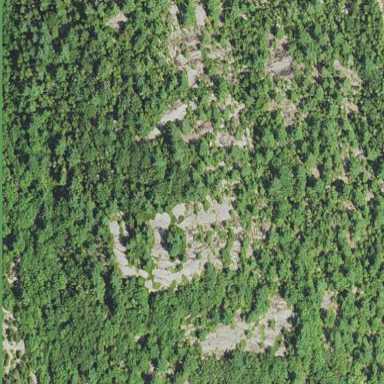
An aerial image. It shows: Landscape of bare rock.